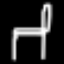
Label: chair